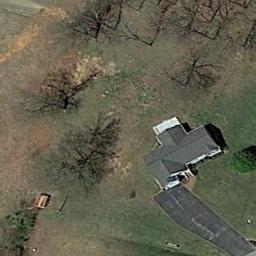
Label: sparse_residential